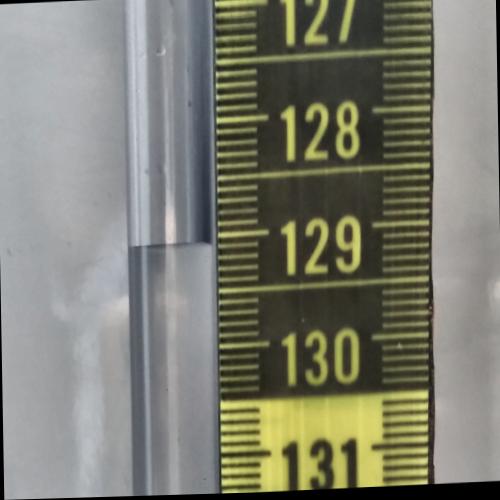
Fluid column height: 129.1 cm